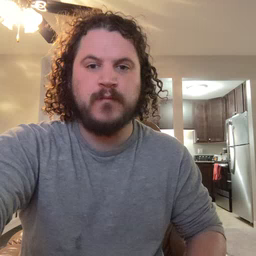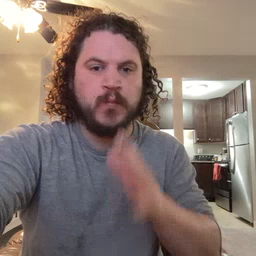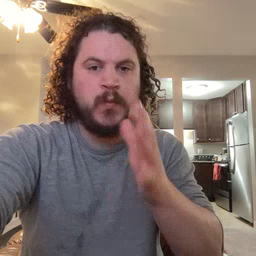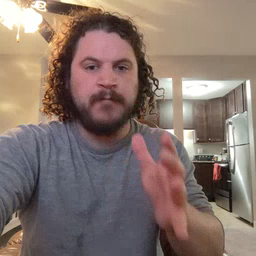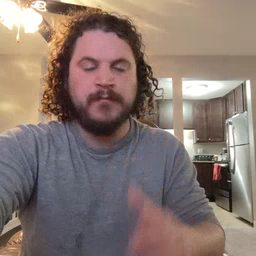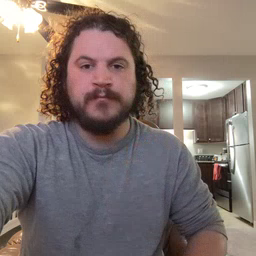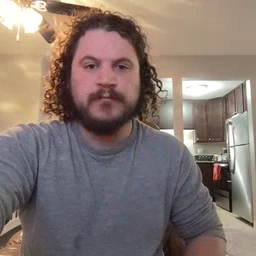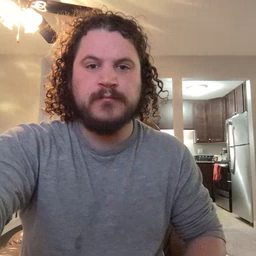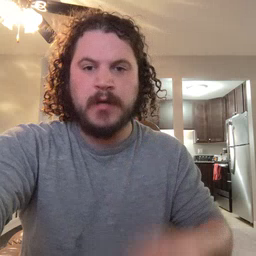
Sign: grandma